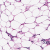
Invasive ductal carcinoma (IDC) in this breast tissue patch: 0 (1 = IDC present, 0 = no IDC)